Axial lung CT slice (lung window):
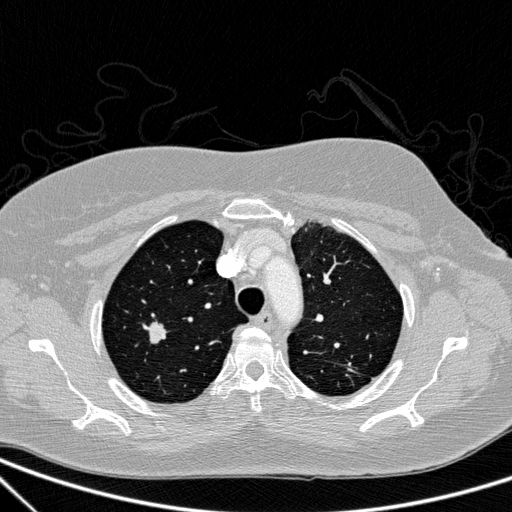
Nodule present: yes
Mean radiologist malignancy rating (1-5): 4.25